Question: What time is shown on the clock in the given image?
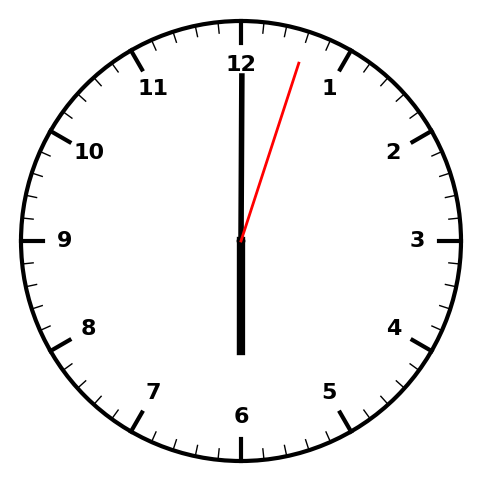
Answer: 06:00:03